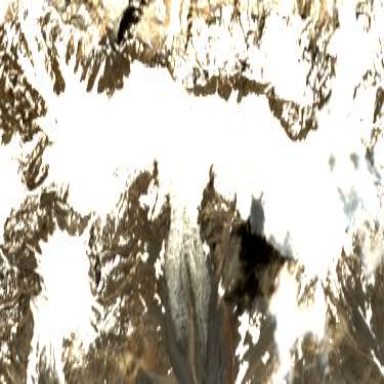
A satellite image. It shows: Stunning view of glacier.